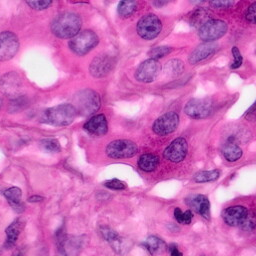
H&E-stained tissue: Pancreatic